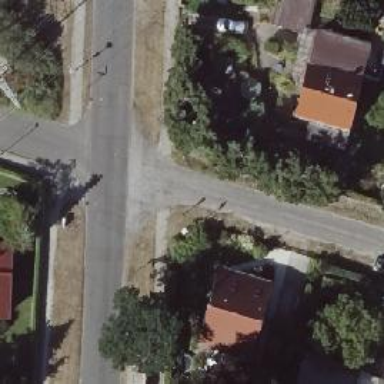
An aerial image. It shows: Residential road with asphalt surface and sidewalk on the left side.